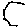
Label: hexagon